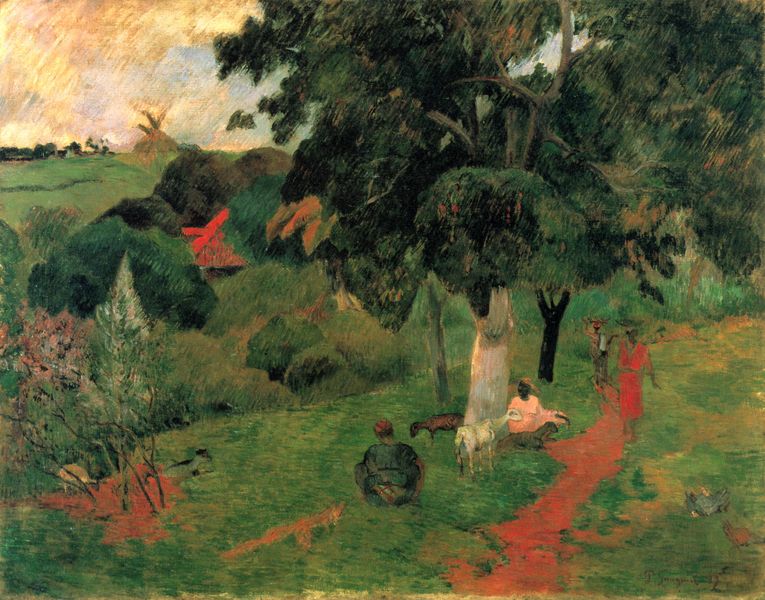
Titel: Kommen und Gehen
Künstler: Paul Gauguin
Standort: Madrid
Institution: Fundación Colección Thyssen-Bornemisza
Schlagwörter: baum, blau, blätter, gemälde, himmel, laub, weiß, wolken, bäume, frauen, gelb, grün, impressionismus, landschaft, menschen, ocker, sitzen, stadt, äste, braun, frau, grau, hintergrund, kleid, licht, orange, rücken, schwarz, stroh, vordergrund, dach, gras, haus, rasen, rot, tier, tiere, weg, wiese, beige, fauves, malerei, mensch, stehen, tragen, öl, baumstamm, erde, feld, ferne, gräser, horizont, natur, stamm, weite, zweige, busch, büsche, gehen, hütte, sonne, sträucher, boden, gold, kind, pflanzen, rosa, rund, garten, sommer, passanten, abhang, last, laufen, afrika, hang, dorf, dächer, ziegel, farbe, violett, grasen, landschaftsmalerei, hütten, naiv, ausflug, picknick, figuren, stämme, duktus, sitzende, abendrot, grass, gauguin, regen, schwarze, südsee, blut, schaf, spaziergang, draußen, paul, hocken, flanieren, gestalten, fuchs, eiss, rotbraun, rinde, schreiten, spaziergänger, braune, rde, schafe, hirten, äsen, träger, ziege, zelt, bräunlich, ziegen, hühner, ror, komplementärkontrast, paul gauguin, garte, tahiti, faruen, ursprung, strohhütte, einheimische, kantraste, kleidw, primarfarbe, roter weg, wald bäume, sehr farbig karminroter weg, hirtn, urwaöd